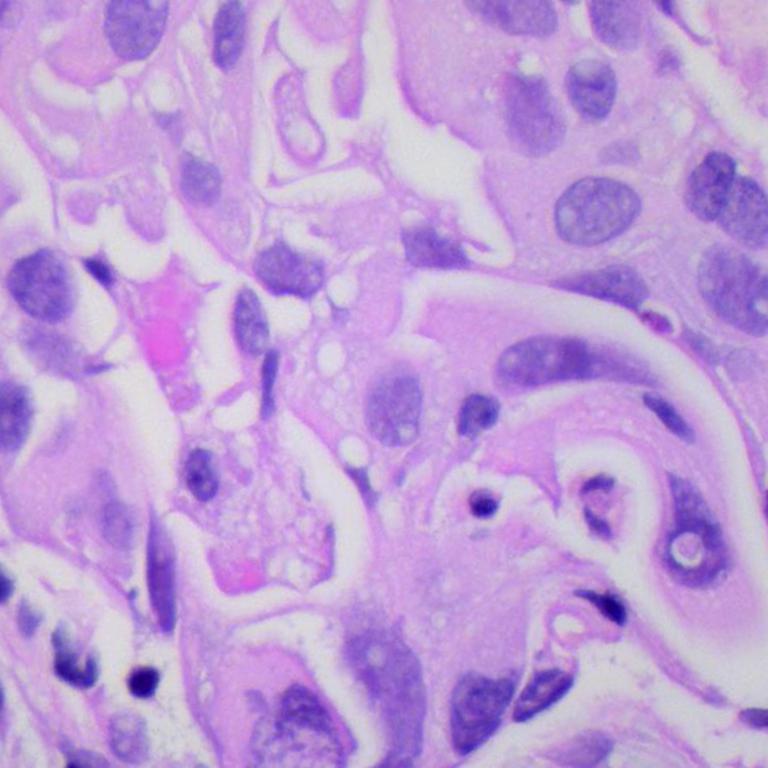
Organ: lung
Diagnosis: adenocarcinomas